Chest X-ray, PA view. Patient: 55 years old, sex M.
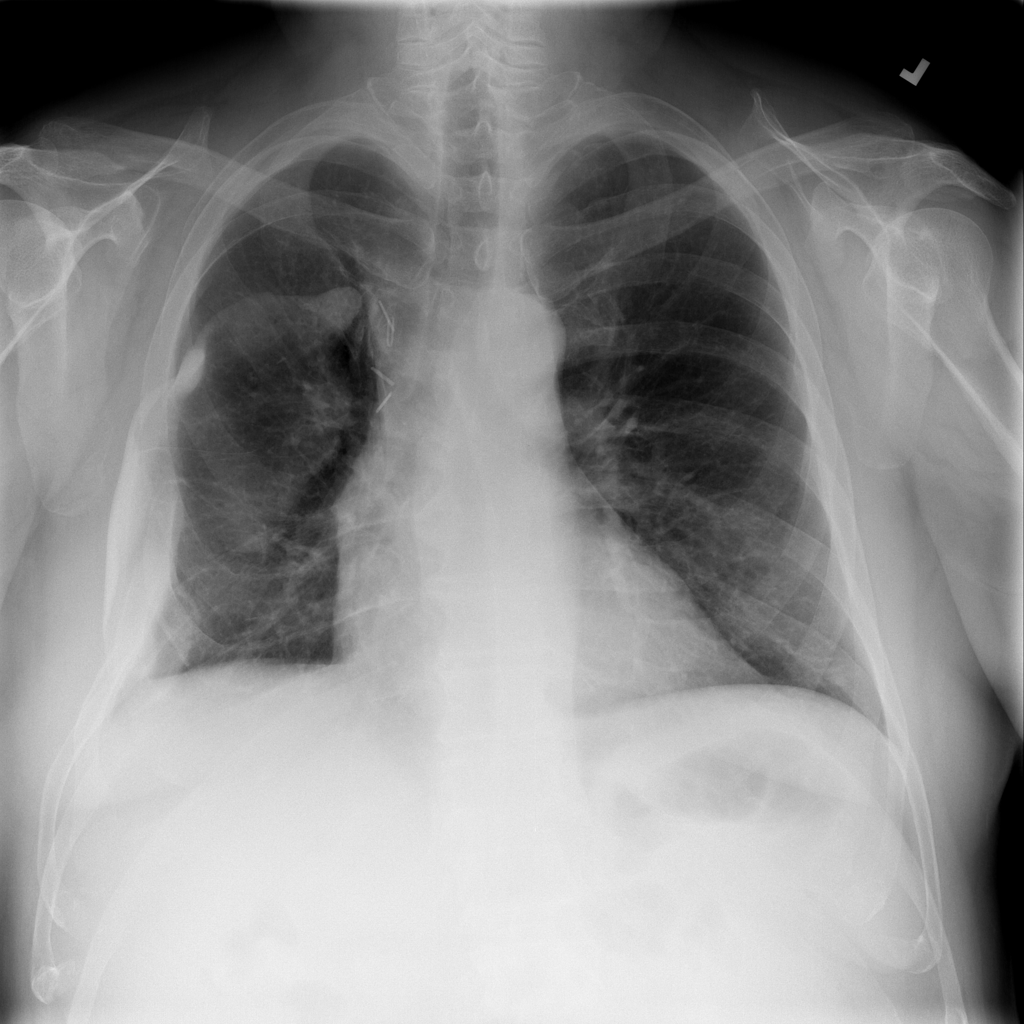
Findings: Atelectasis